Interaction volume radius: 10 \u00c5
Interaction volume height: 20 \u00c5
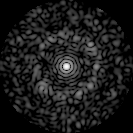
Disorder parameter: 0.8439